Question: I have the following data from 2 tables Notes (left) and scans (right) :

Imagine the picker and packers were all varying, like you can have 'JOHN, JANE' etc.
I need a query that outputs like so :
On a given 'date range' :
'''
Name - Picked (units) - Packed (units)
MASI - 15 - 21
JOHN - 21 - 32
'''
etc.
I can't figure out how to even start this, any tips will be helpful thanks.
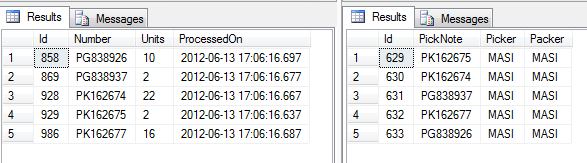
Answer: Without a "worker" take that lists each Picker/Packer individually, I think you'd need something like this...
'''
SELECT
CASE WHEN action.name = 'Picker' THEN scans.Picker ELSE scans.Packer END AS worker,
SUM(CASE WHEN action.name = 'Picker' THEN notes.Units ELSE 0 END) AS PickedUnits,
SUM(CASE WHEN action.name = 'Packer' THEN notes.Units ELSE 0 END) AS PackedUnits
FROM
notes
INNER JOIN
scans
ON scans.PickNote = notes.Number
CROSS JOIN
(
SELECT 'Picker' AS name
UNION ALL SELECT 'Packer' AS name
)
AS action
GROUP BY
CASE WHEN action.name = 'Picker' THEN scans.Picker ELSE scans.Packer END
'''
'UNION''scans.Picker''scans.Packer'
Actually, what I would recommend is a change to scans table completely; normalise it.
- 'picker''packer'- 'role''worker'
'''
id | PickNote | Role | Worker
------+----------+------+--------
01 | PK162675 | Pick | MASI
02 | PK162675 | Pack | MASI
03 | PK162676 | Pick | FRED
04 | PK162676 | Pack | JOHN
'''
This allows you to create simple indexes and simple queries.
You may initially baulk at the extra rows, but it will yield simpler queries, faster queries, better maintainability, increased flexibility, etc, etc.
In short, this normalisation may cost a little extra space, but it pays back dividends forever.